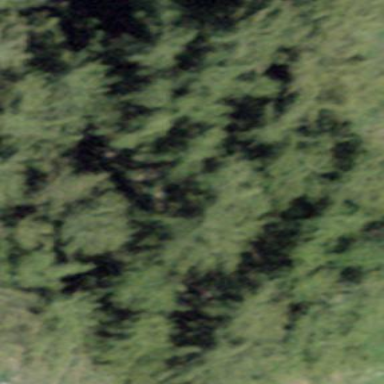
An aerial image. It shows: Forest area.